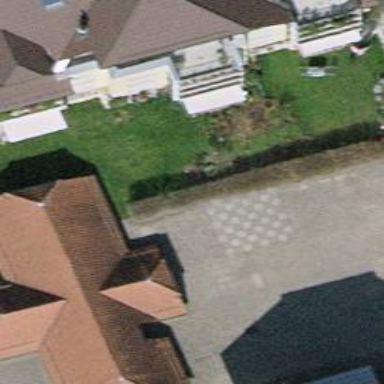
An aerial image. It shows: Group of garages.